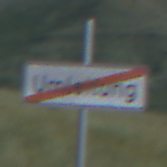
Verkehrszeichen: EndeDerUmleitungsankuendigung
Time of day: Night
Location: Outdoor (Nature)
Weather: PartlyCloudy
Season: NotSpecified
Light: Natural